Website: ulta-beauty
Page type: address-validator
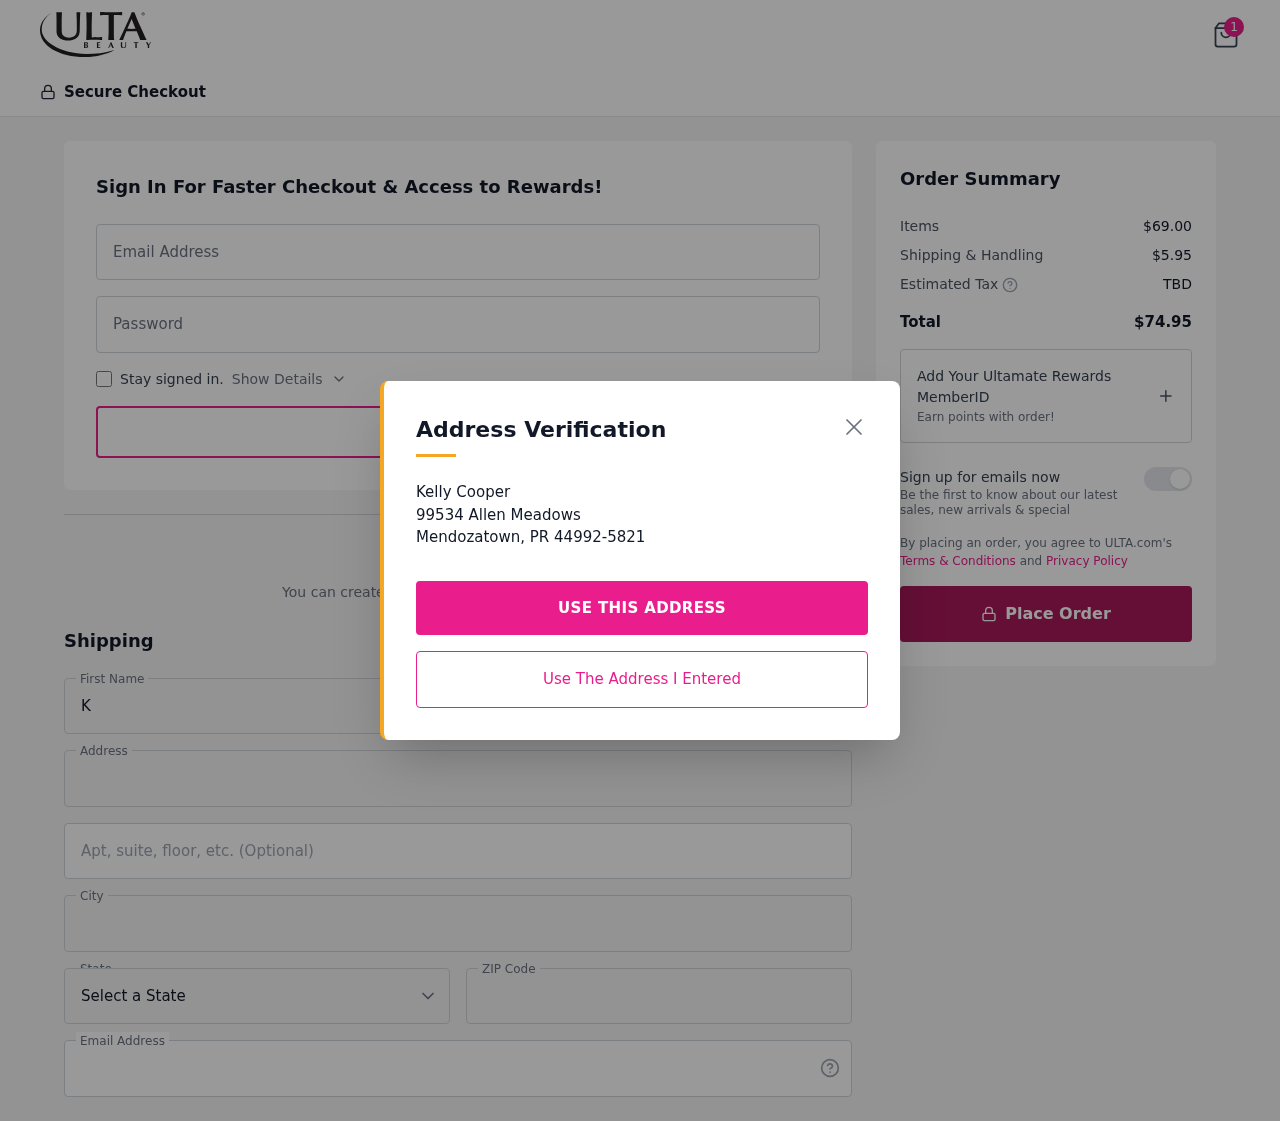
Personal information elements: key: PII_CITY
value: Mendozatown
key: PII_EMAIL
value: kcooper@hotmail.com
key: PII_FIRSTNAME
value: Kelly
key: PII_LASTNAME
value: Cooper
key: PII_POSTCODE
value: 44992
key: PII_STATE_ABBR
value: PR
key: PII_STREET
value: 99534 Allen Meadows
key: PII_STREET2
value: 99534 Allen Meadows
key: PII_FULLNAME2
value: Kelly Cooper
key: PII_CITY2
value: Mendozatown
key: PII_STATE_ABBR2
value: PR
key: PII_POSTCODE_FULL
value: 44992
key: PII_POSTCODE_EXT
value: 5821
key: PII_POSTCODE_NUMERIC
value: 44992
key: PII_POSTCODE_EXT_NUMERIC
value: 5821
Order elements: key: ORDER_NUM_ITEMS
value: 1
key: ORDER_SUBTOTAL
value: $69.00
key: ORDER_SHIPPING_COST
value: $5.95
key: ORDER_TOTAL
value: $74.95